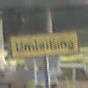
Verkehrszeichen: Umleitungsankuendigung
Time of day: SunriseSunset
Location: Outdoor (Suburban)
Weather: PartlyCloudy
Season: NotSpecified
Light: Natural